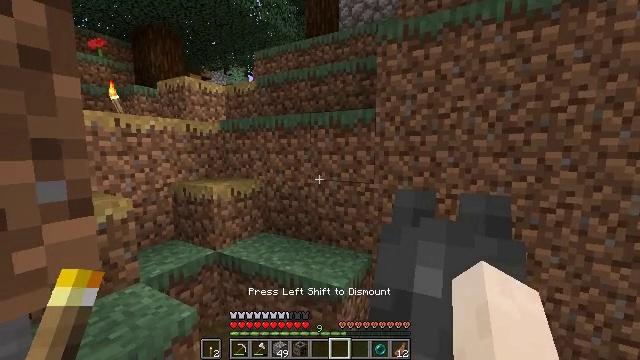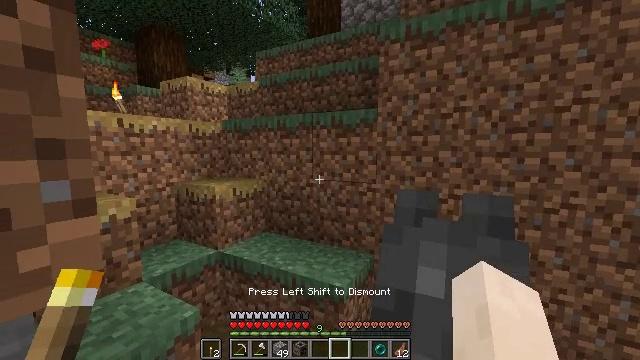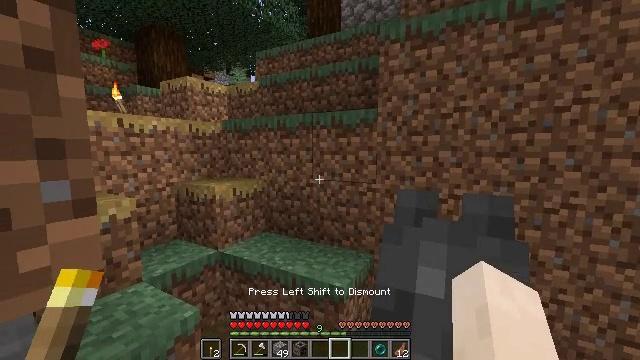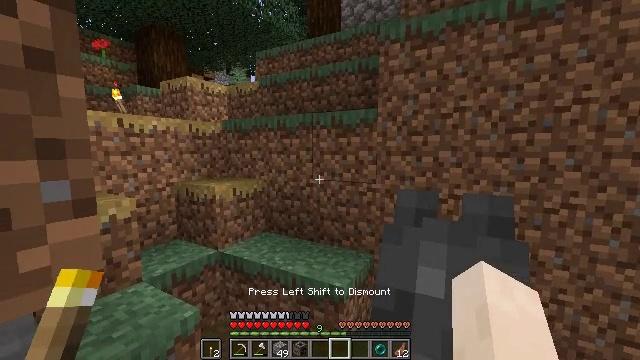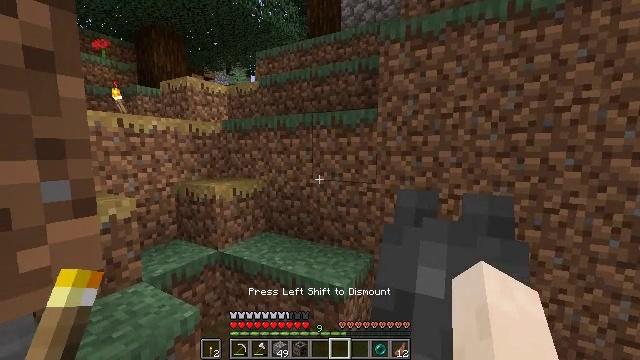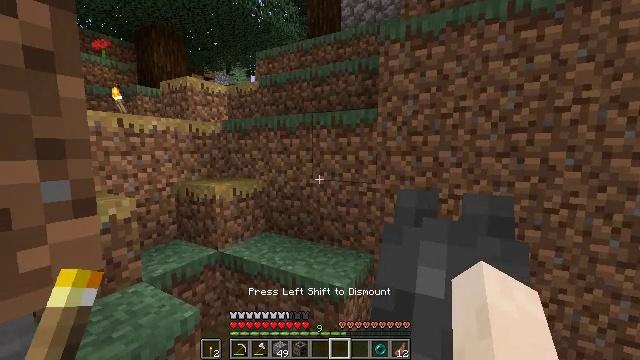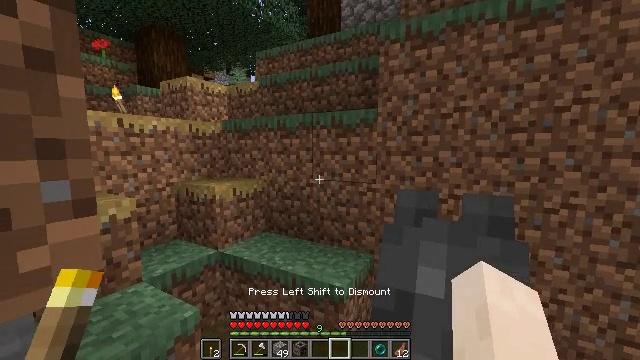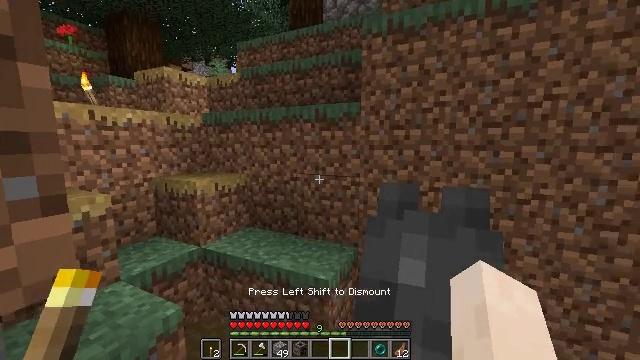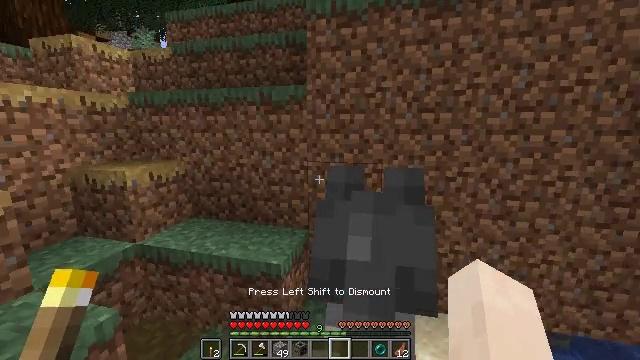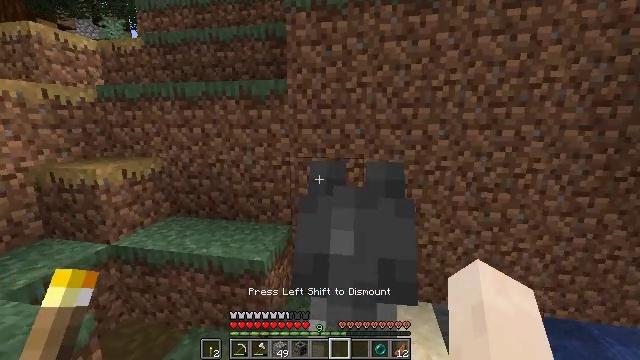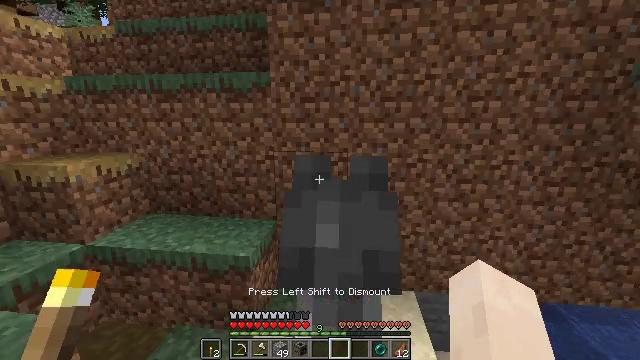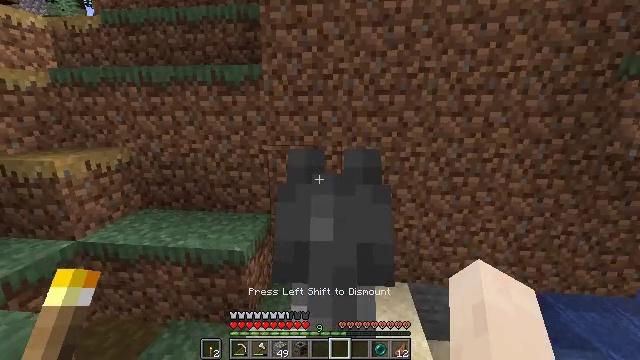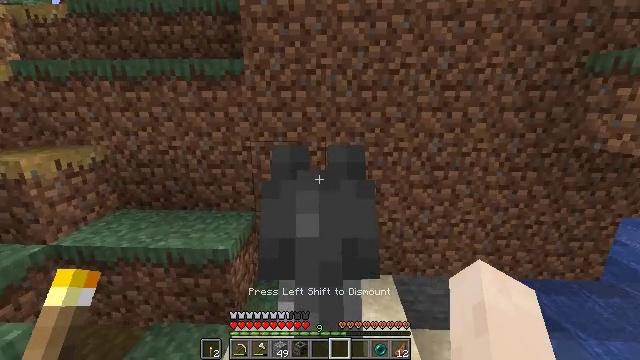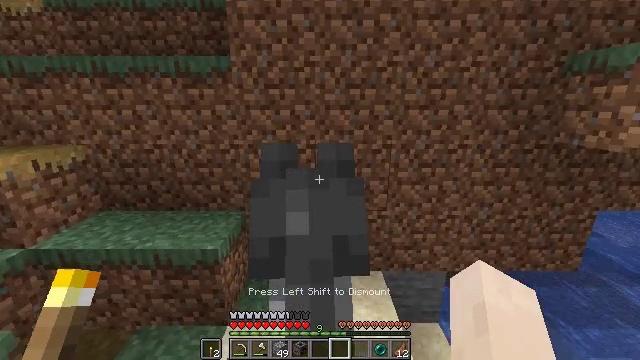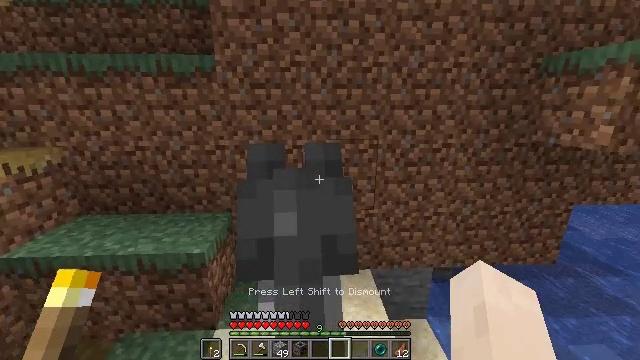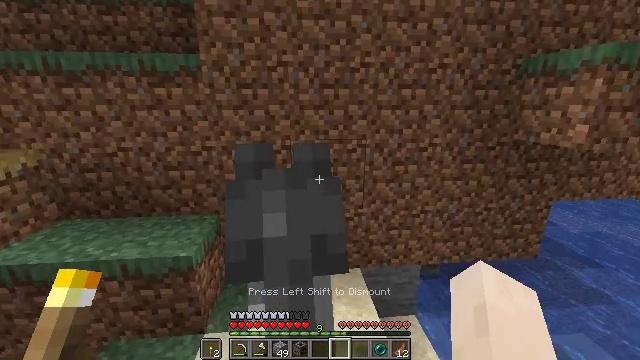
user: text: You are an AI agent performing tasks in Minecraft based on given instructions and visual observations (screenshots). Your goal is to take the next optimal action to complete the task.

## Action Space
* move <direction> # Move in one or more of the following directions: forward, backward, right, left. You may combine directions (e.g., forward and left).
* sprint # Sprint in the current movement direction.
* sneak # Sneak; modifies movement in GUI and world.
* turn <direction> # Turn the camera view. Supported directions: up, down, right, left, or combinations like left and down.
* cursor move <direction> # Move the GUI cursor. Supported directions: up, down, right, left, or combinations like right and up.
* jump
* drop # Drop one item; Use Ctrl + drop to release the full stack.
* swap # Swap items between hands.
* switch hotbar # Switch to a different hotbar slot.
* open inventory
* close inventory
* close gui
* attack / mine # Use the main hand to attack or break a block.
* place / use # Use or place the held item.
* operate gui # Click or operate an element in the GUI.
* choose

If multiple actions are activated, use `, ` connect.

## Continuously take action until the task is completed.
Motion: motion action
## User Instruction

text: Mine the blue bed to pick it up.
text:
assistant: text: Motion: no_op
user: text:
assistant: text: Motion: no_op
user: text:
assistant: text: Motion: no_op
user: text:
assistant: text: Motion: no_op
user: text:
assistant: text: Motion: open inventory
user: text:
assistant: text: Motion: open inventory
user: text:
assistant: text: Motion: turn right and down, open inventory
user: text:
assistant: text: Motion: turn right and down, open inventory
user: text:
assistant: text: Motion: turn right and down
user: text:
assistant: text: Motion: turn right and down
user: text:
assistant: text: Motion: turn right and down
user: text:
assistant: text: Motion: turn right
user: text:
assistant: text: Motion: turn right
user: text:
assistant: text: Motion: turn right
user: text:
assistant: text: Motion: turn right
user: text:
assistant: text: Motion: turn right
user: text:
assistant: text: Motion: no_op
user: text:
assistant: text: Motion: turn down
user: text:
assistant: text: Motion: turn left and down
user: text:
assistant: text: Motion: turn left and down
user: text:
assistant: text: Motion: no_op
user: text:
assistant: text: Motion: no_op
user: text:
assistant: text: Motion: no_op
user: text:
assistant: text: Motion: no_op
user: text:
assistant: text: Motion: no_op
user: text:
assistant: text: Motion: no_op
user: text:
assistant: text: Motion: no_op
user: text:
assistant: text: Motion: no_op
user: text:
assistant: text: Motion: no_op
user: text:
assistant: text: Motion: no_op